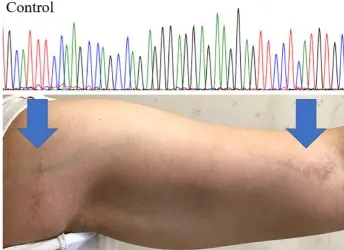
Findings for the mother. The mother's left arm exhibited linear hyperpigmentation following the Blaschko line (blue arrows) (C). NEMO, nuclear factor kappa beta essential modulator.
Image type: radiology (x_ray)